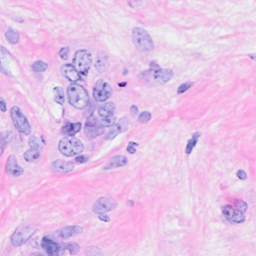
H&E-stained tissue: Breast